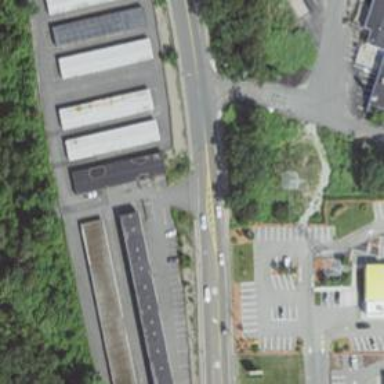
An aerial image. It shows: Commercial area with self-storage facility.